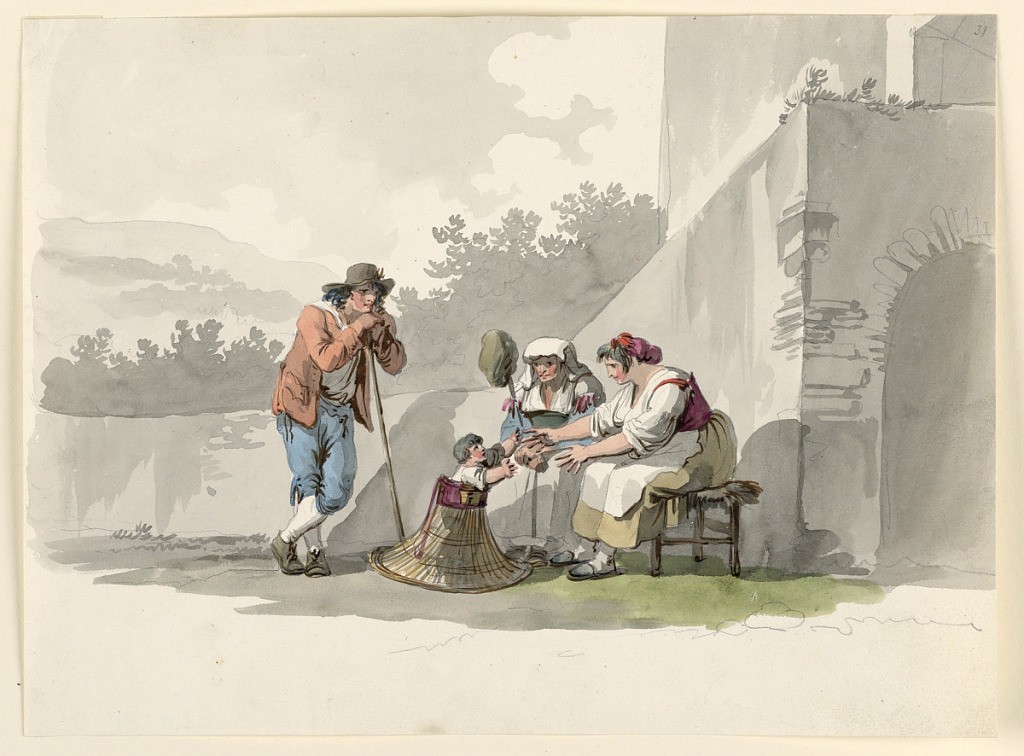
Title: A Peasant Family in the Campagna
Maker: Bartolomeo Pinelli, Italian, 1781–1835
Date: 1807–08
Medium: Pen and gray ink with watercolor and black chalk on off-white wove paper
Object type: Drawing
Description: The group of grandmother, mother, and child, and the setting are similar to plate 31, loc. cit. The father watches leaning upon his staff.